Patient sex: F
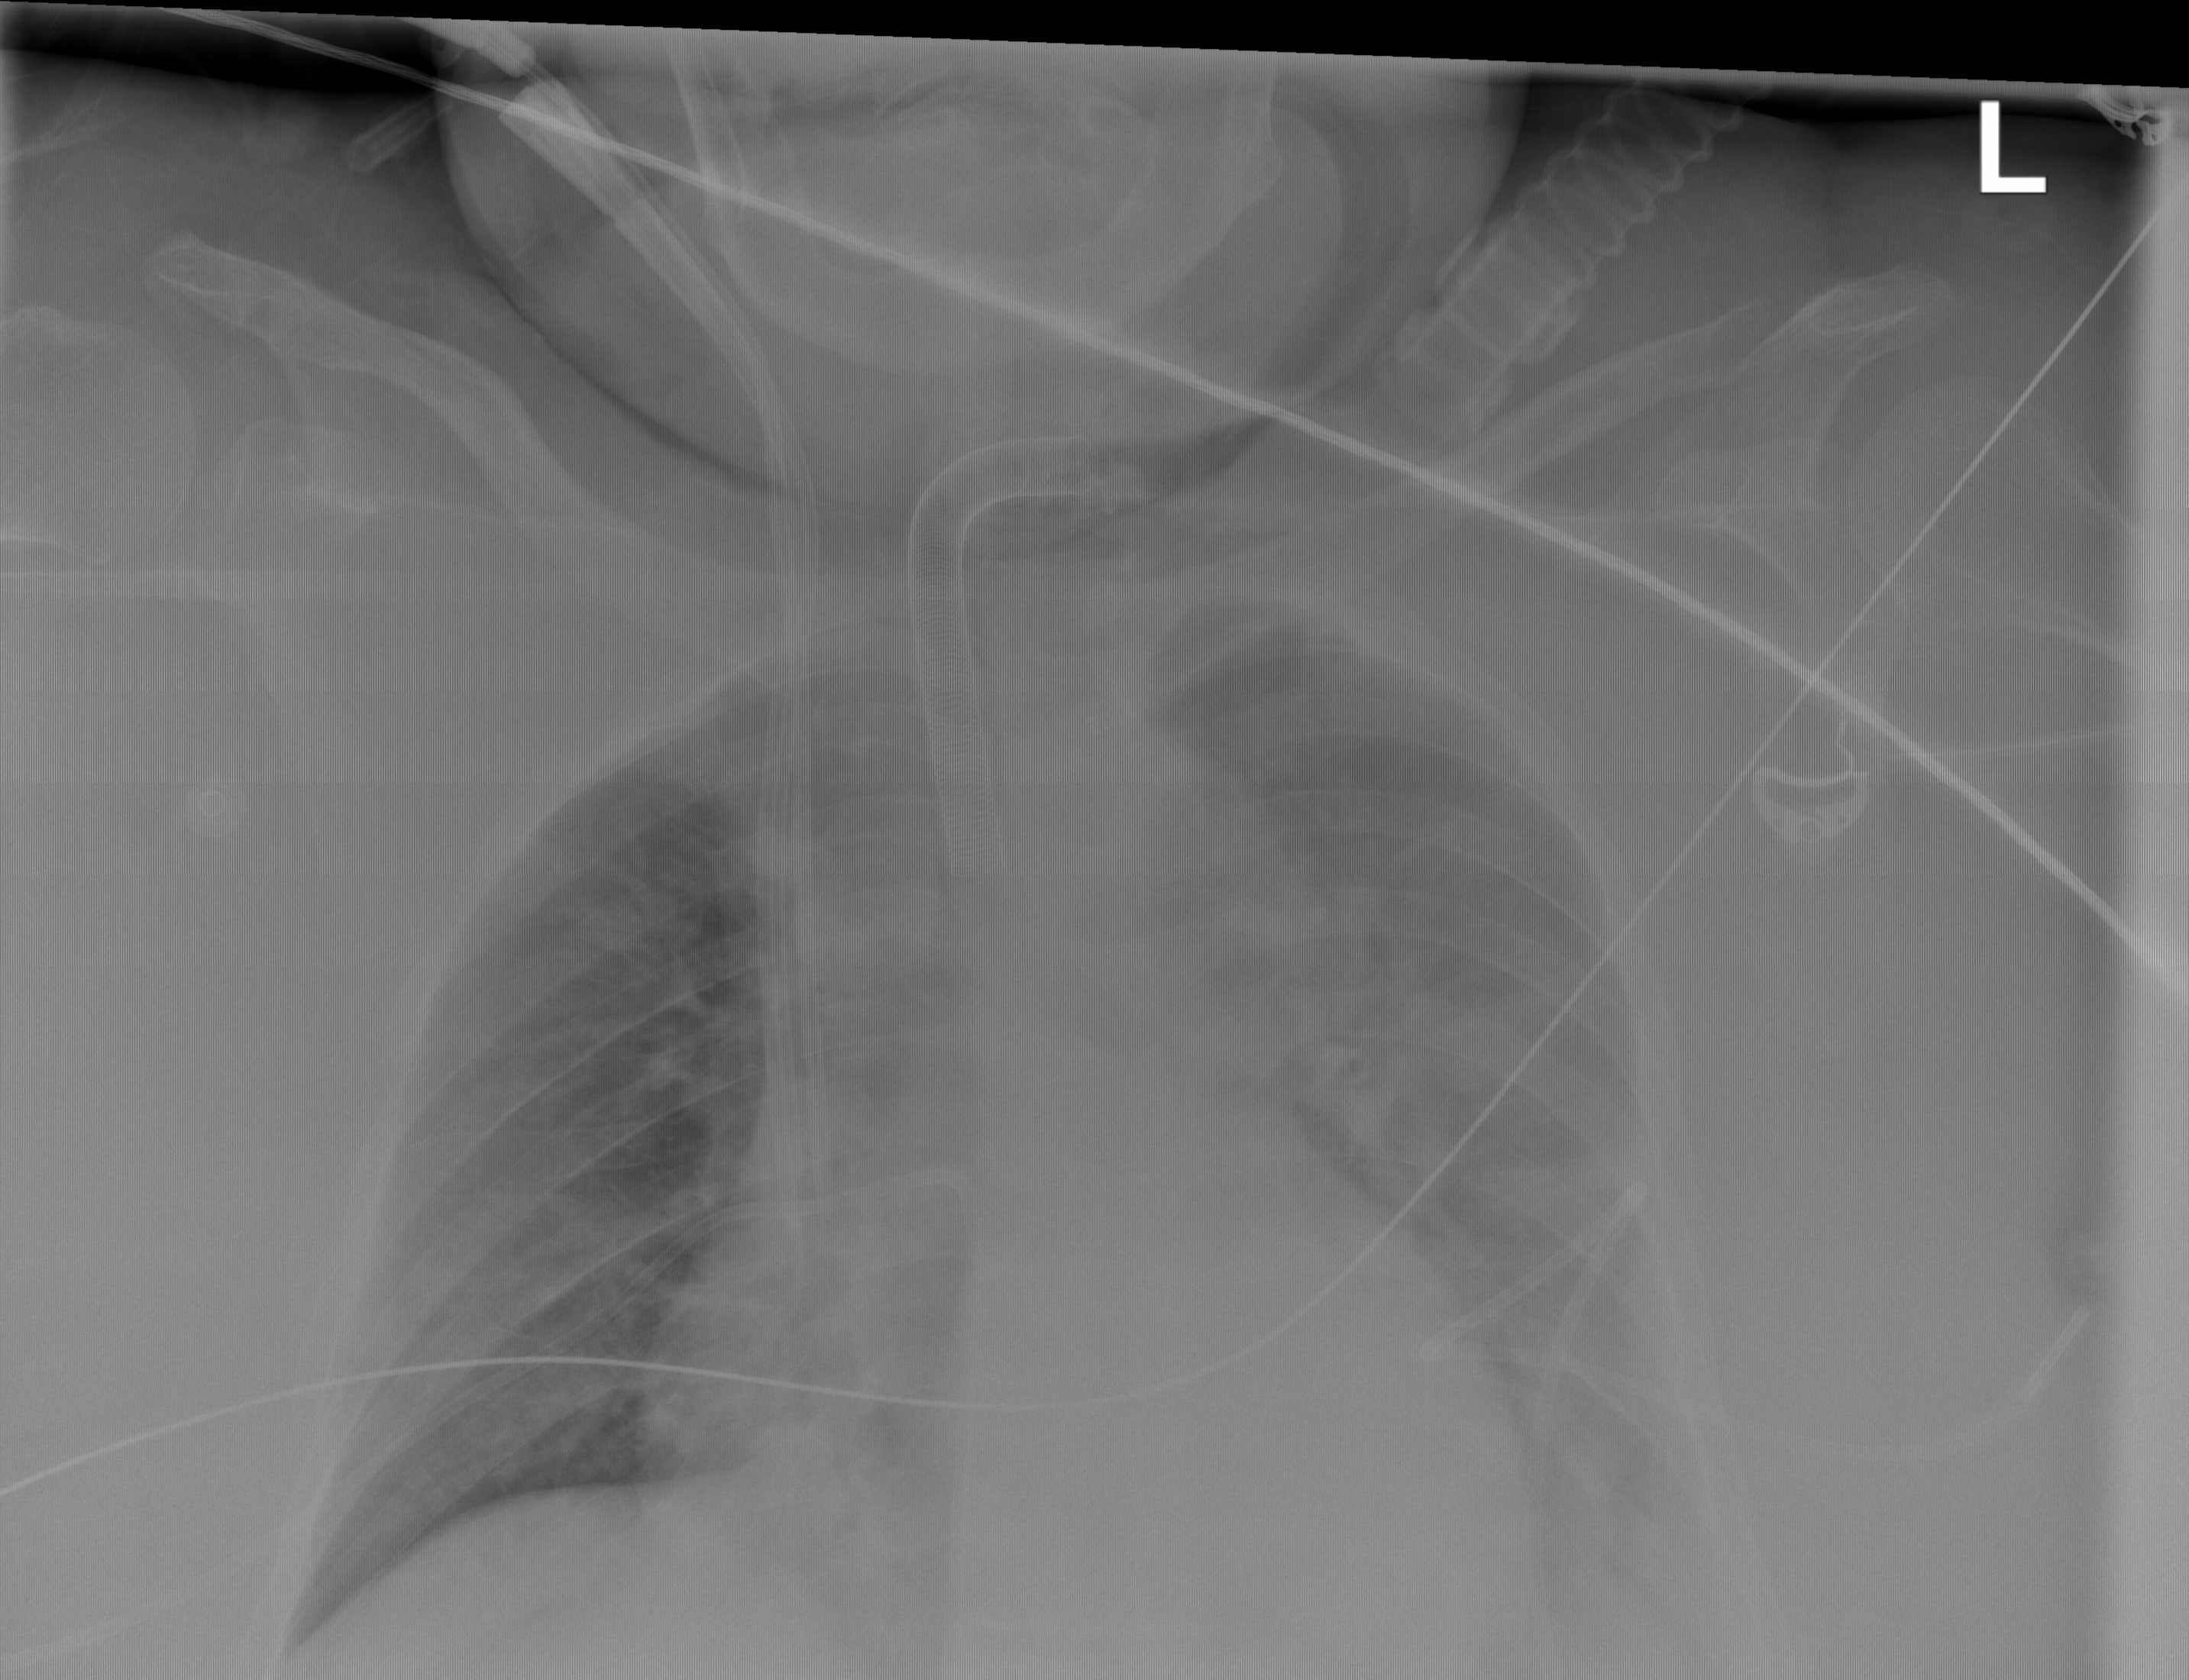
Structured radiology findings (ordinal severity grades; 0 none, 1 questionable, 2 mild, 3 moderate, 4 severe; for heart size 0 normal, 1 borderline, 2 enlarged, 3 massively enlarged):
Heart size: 2
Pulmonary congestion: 0
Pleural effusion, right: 0
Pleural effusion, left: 2
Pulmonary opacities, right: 0
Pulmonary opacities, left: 0
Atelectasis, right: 0
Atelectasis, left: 3